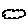
Label: cloud